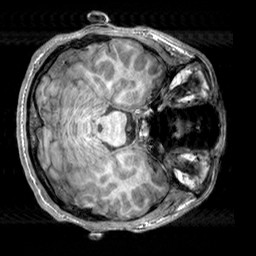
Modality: T1w
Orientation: axial
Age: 23
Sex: male
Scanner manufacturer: siemens
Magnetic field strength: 3 T
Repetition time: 2.3 s
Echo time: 0.00303 s